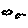
Label: cloud